Question: I've created a jsfiddle <URL> showing the code in action. what's happening is the images and text alignment are step stacking and not aligning vertically. Can anyone explain why this is happening?
markup:
'''
.outList {
display:table;
}
.outList span {
display:table-cell;
vertical-align:middle;
width:10%;
}
.outList h4 {
display:table-cell;
vertical-align:middle;
width:50%;
padding-left: 10px;
}
.outList p {
float:right;
display:table-cell;
vertical-align:middle;
/*width:30%;*/
text-align:right;
}
.outList img {
width:100%;
}
'''
markup:
'''
<ul>
<li data-theme="c">
<a href="detail.html">
<div class="outList">
<span><img src="simgs/listview_chk.png" /></span>
<h4>Warmup</h4>
<p>5 Minutes</p>
</div>
</a>
</li>
<li data-theme="c">
<a href="detail.html">
<div class="outList">
<span><img src="simgs/listview_chk.png" /></span>
<h4>Machine Press</h4>
<p>3 sets of</p>
</div>
</a>
</li>
<li data-theme="c">
<a href="detail.html">
<div class="outList">
<span><img src="simgs/listview_chk.png" /></span>
<h4>Lateral Pulldowns</h4>
<p>3 sets of</p>
</div>
</a>
</li>
</ul>
'''
A proper image of the problem:

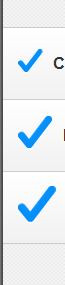
Answer: Ok, take a look at <URL>
Just remove the width in the next .css class:
'''
.outList img {
width: 100%;
}
'''
For the text at the right to be fully align, remove the 'float:right;' from the 'p' class:
'''
.outList p {
float:right;
display:table-cell;
vertical-align:middle;
/*width:30%;*/
text-align:right;
}
'''
<URL>